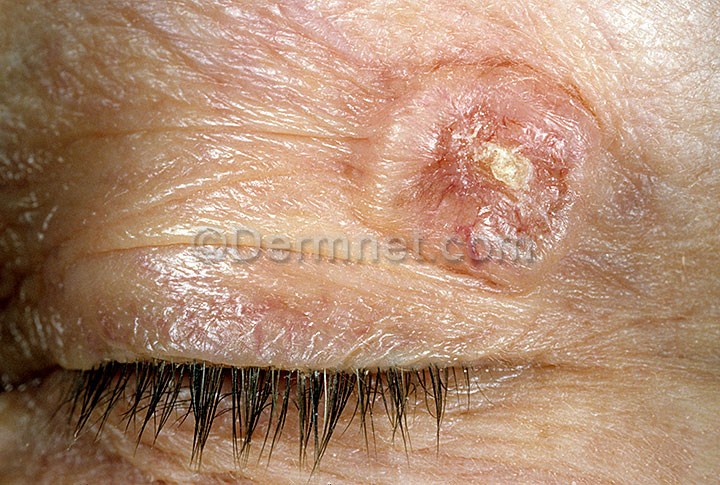
Disease: Actinic Keratosis Basal Cell Carcinoma and other Malignant Lesions